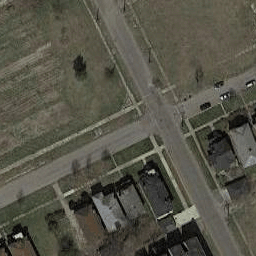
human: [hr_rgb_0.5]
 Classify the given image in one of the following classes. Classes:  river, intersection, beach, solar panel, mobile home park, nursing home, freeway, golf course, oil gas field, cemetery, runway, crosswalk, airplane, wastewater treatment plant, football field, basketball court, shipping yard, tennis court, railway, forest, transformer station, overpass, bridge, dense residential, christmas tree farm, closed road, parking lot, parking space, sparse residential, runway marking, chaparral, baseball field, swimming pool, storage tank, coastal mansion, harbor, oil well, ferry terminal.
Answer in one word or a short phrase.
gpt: intersection